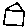
Label: house